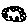
Label: cloud